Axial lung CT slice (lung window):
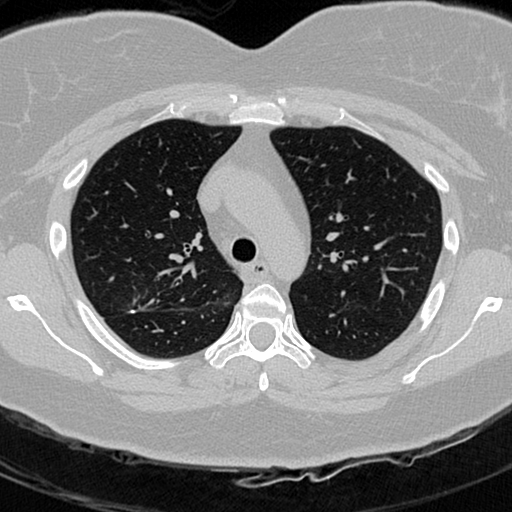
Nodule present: no